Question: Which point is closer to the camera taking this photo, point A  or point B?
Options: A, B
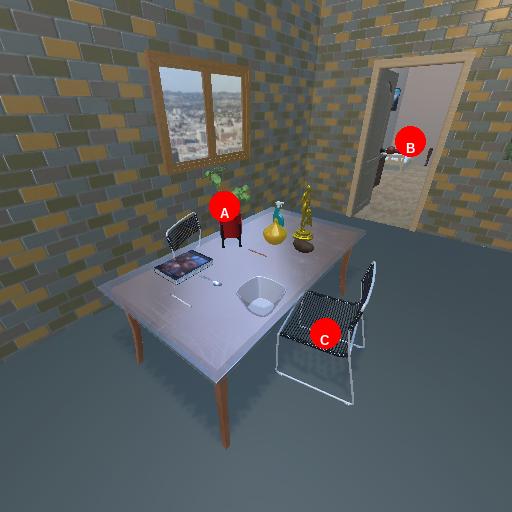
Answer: A